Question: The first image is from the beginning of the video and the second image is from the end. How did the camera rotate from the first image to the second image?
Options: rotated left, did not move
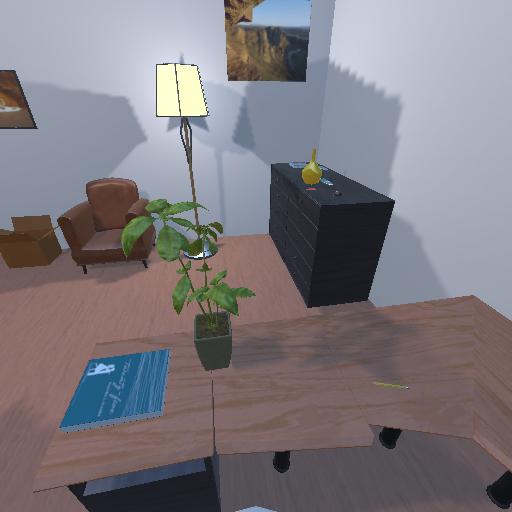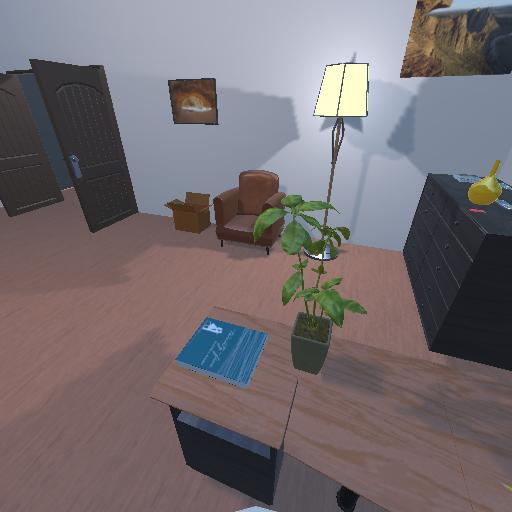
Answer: rotated left